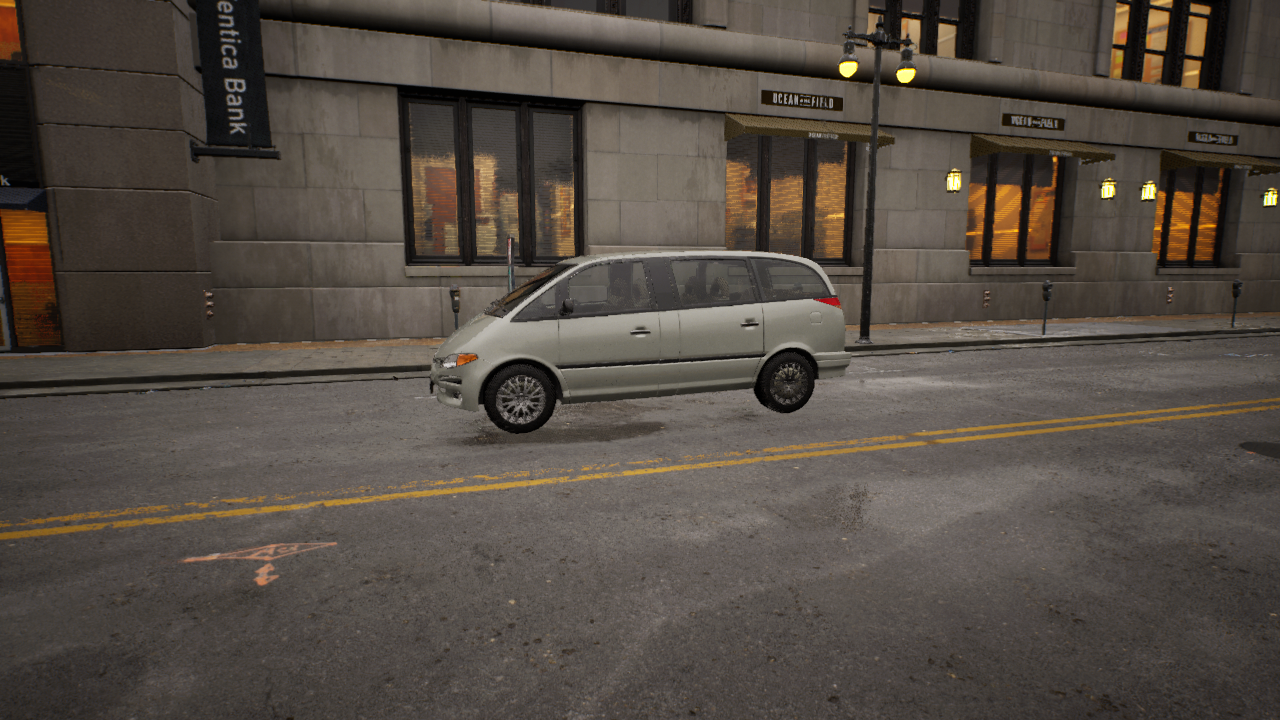
Venue: downtown
Lighting: golden hour
Vehicle rig: minivan